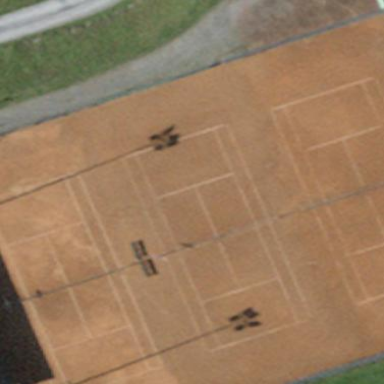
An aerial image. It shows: Sports centre with focus on tennis.